Question: I have a slider in jquery mobile with two handles:
'''
<div data-role="rangeslider" data-mini="true;">
<label for="range-1a" style="font-weight: bold; font-size: 15px;">Dates:</label>
<input name="range-1a" id="range-1a" min="1994" max="2015" value="1994" type="range" onchange="chk()" data-popup-enabled="true"/>
<label for="range-1b">Rangeslider:</label>
<input name="range-1b" id="range-1b" min="1994" max="2015" value="2015" type="range" onchange="chk()" data-popup-enabled="true"/>
</div>
'''
by adding the attribute:
'''
data-popup-enabled="true"
'''
I'm able to create a nice popup when a user clicks on the slider handle:

However, I want to display this popup all the time instead of only on-click. I've attempted to remove the display:none css property without any luck:
'''
$(".ui-slider-popup").css("display", "");
'''
I also want the textboxes at the ends to be static. That way the user knows the range they have and the constant popup with show what they've selected. Is this possible?
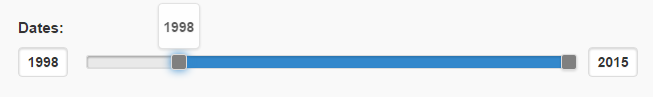
Answer: To make the popup appear at all times, I've added the following CSS:
'''
.ui-slider-popup {
display: block !important;
}
'''
Also to override any styles applied to the popup via jQuery, you can simply type in the style property followed by '!important' like I've done above.
Moreover, to make the input fields static, you can use the 'readonly' attribute inside the '<input>' tag, here's your revised HTML structure:
'''
<div data-role="rangeslider" data-mini="true;">
<label for="range-1a" style="font-weight: bold; font-size: 15px;">Dates:</label>
<input name="range-1a" id="range-1a" min="1994" max="2015" value="1994" type="range" onchange="chk()" data-popup-enabled="true" readonly />
<label for="range-1b">Rangeslider:</label>
<input name="range-1b" id="range-1b" min="1994" max="2015" value="2015" type="range" onchange="chk()" data-popup-enabled="true" readonly />
</div>
'''
Here's a <URL>.